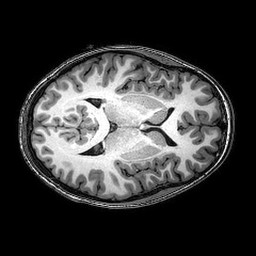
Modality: T1w
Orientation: axial
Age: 20
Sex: female
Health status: healthy
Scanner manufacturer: philips
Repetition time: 0.008164 s
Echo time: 0.00376 s